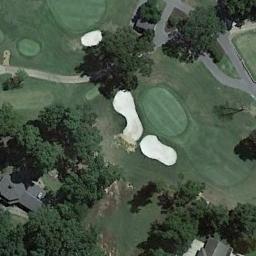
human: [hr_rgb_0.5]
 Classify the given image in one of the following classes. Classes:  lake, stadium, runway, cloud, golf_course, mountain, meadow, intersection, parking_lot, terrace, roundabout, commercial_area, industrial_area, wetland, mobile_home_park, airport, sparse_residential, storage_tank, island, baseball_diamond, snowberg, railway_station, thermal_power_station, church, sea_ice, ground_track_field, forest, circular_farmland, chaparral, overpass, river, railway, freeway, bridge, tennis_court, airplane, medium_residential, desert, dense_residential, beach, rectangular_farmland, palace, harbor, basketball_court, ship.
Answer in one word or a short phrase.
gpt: golf_course